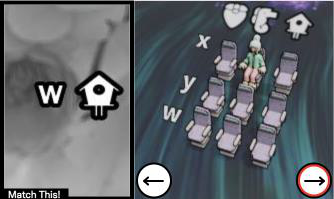
Task: seats
Answer: no